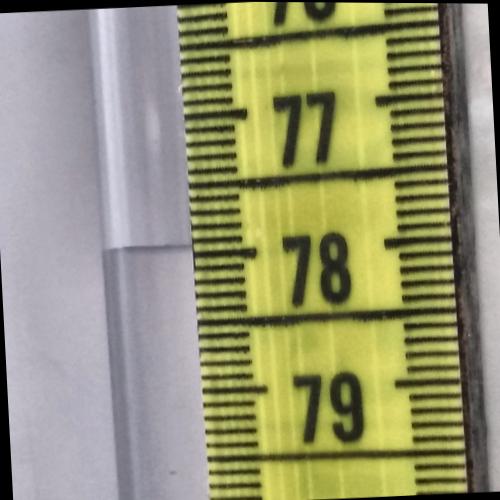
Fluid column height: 77.9 cm